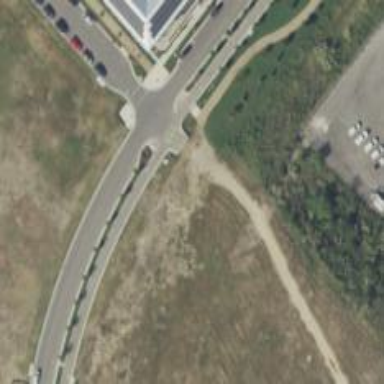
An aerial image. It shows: Uncontrolled crossing on cycleway.